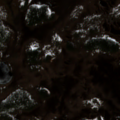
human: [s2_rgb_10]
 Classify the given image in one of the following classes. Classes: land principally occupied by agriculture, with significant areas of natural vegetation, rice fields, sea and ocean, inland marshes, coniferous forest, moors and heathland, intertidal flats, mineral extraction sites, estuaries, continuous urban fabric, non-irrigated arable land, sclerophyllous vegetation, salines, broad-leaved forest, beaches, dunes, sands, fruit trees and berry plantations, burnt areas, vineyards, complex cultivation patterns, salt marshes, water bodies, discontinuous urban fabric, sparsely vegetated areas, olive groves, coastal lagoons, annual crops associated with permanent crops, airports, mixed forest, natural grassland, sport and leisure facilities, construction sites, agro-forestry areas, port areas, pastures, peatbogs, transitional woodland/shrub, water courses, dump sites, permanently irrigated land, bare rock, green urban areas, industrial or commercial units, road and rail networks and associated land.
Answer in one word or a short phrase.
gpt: coniferous forest, peatbogs